Chest X-ray:
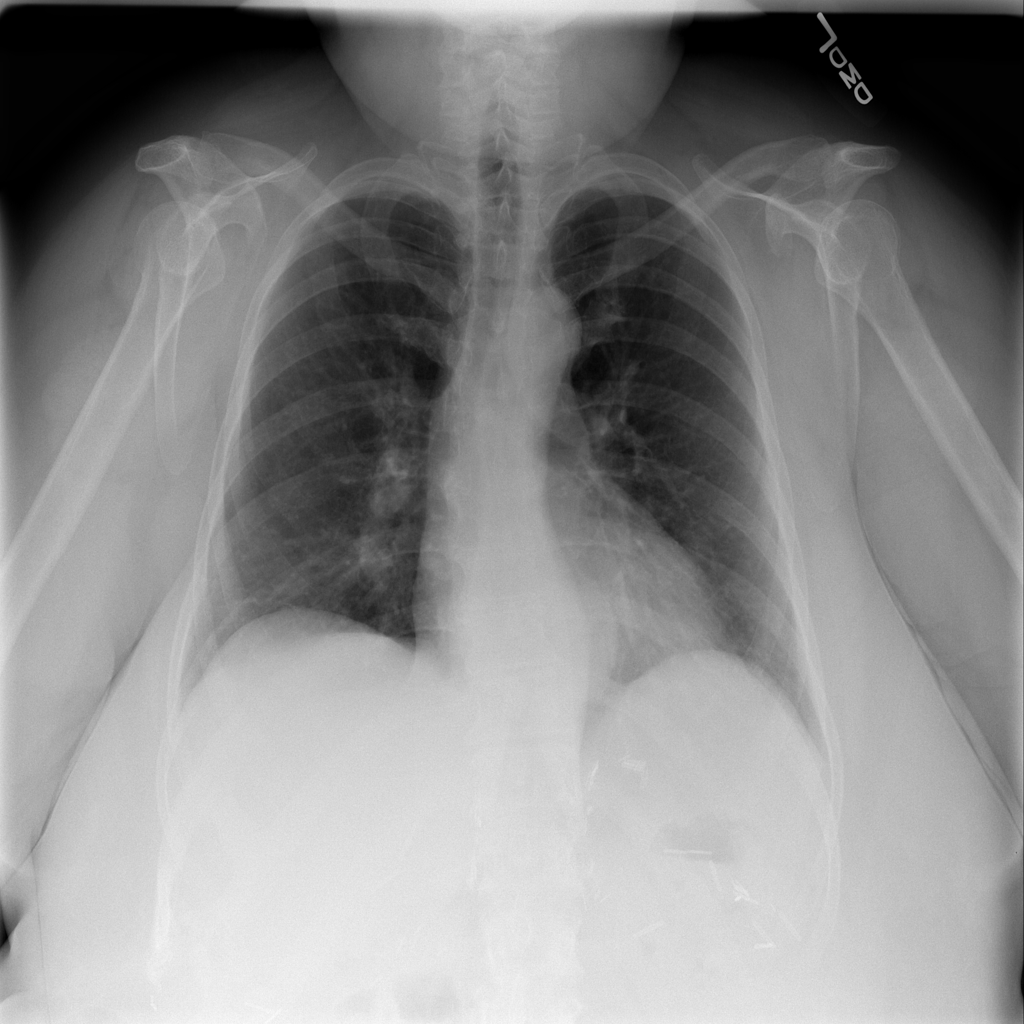
No abnormal finding: yes